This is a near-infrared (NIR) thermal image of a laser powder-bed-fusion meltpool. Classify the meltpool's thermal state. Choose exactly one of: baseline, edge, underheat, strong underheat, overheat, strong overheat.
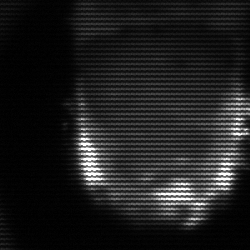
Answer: baseline